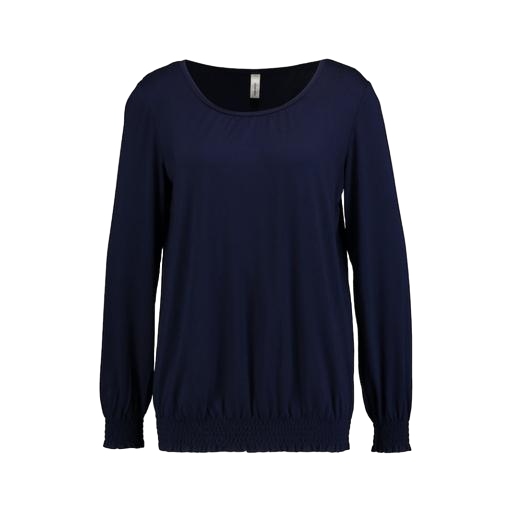
long-sleeve top, long sleeved navy blue top, her longsleeve top, white background